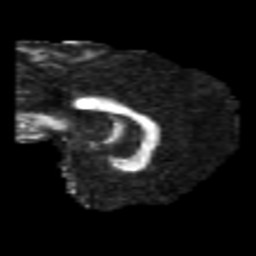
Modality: FA
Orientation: sagittal
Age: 38
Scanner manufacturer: philips
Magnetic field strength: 3 T
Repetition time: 8.549 s
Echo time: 0.1273 s